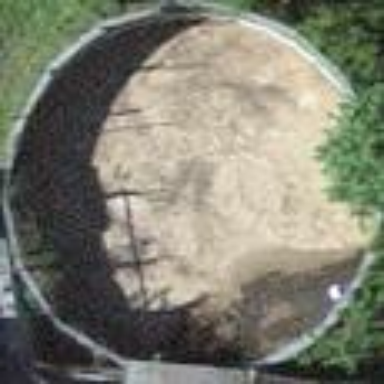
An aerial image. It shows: Storage tank building.